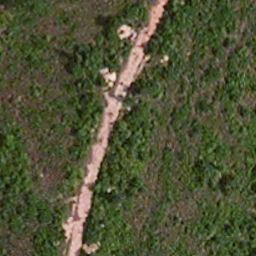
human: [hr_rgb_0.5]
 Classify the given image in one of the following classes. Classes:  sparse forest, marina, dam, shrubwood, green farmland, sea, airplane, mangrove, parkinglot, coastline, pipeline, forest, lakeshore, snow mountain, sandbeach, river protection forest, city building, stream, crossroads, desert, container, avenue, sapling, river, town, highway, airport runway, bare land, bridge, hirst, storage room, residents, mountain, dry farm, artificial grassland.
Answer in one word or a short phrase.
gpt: avenue